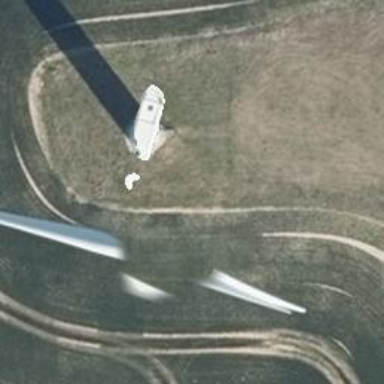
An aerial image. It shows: Wind generator with horizontal axis. The wind turbine is from Vestas.